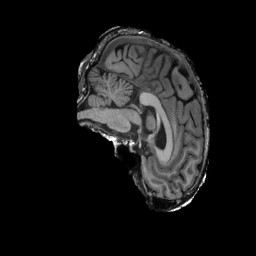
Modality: T1w
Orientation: sagittal
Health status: ill
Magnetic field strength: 3 T